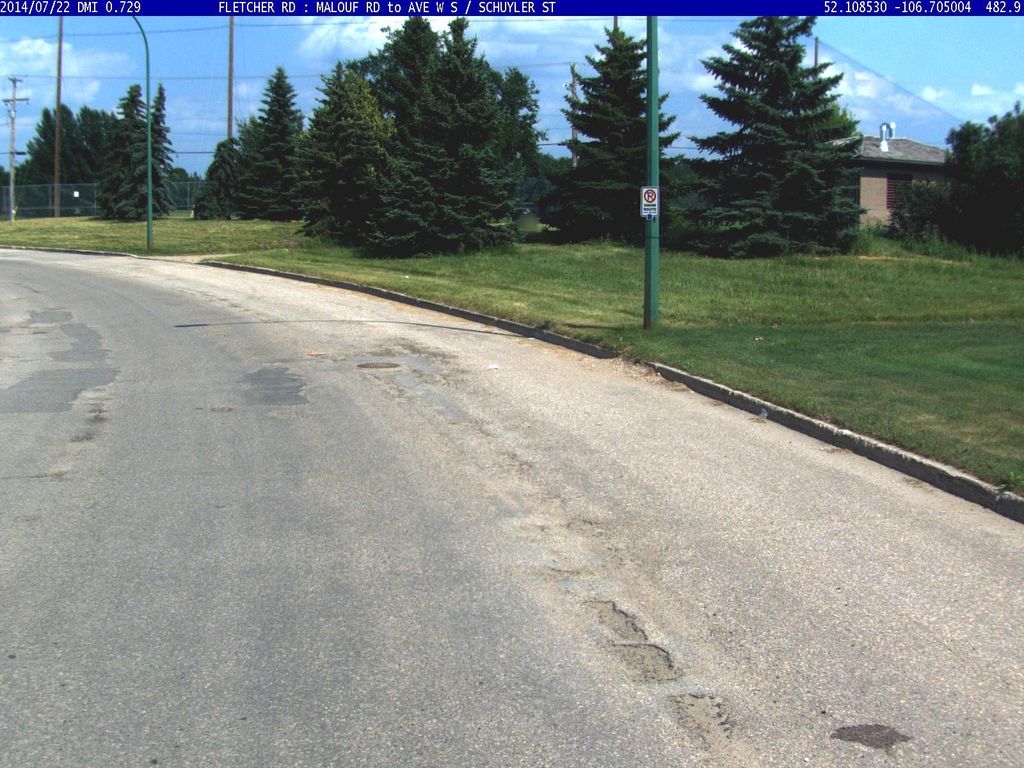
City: saskatoon